Question: I have created a portforwarding to my local (virtual-> 192.168.1.56) ftpserver.
When I try to connect from host (192.168.1.47) with FileZilla it works:

And when I try it with an android device I have following error:
'''
05-18 11:18:00.479: E/Trace(1231): error opening trace file: No such file or directory (2)
05-18 11:18:00.840: D/dalvikvm(1231): GC_FOR_ALLOC freed 37K, 7% free 2412K/2592K, paused 80ms, total 97ms
05-18 11:18:00.900: I/dalvikvm-heap(1231): Grow heap (frag case) to 6.493MB for <PHONE>-byte allocation
05-18 11:18:00.960: D/dalvikvm(1231): GC_FOR_ALLOC freed 1K, 3% free 6507K/6692K, paused 58ms, total 58ms
05-18 11:18:01.049: D/dalvikvm(1231): GC_CONCURRENT freed <1K, 3% free 6507K/6692K, paused 4ms+4ms, total 89ms
05-18 11:18:02.609: E/sdcard-err2:(1231): println needs a message
05-18 11:18:02.802: V/Error(1231): java.io.IOException: Host attempting data connection 192.168.1.56 is not same as server 92.105.134.53
05-18 11:18:02.802: W/System.err(1231): java.io.IOException: Host attempting data connection 192.168.1.56 is not same as server 92.105.134.53
05-18 11:18:02.809: W/System.err(1231): at org.apache.commons.net.ftp.FTPClient._openDataConnection_(FTPClient.java:525)
05-18 11:18:02.809: W/System.err(1231): at org.apache.commons.net.ftp.FTPClient.initiateListParsing(FTPClient.java:2296)
05-18 11:18:02.819: W/System.err(1231): at org.apache.commons.net.ftp.FTPClient.initiateListParsing(FTPClient.java:2269)
05-18 11:18:02.819: W/System.err(1231): at org.apache.commons.net.ftp.FTPClient.listFiles(FTPClient.java:2046)
05-18 11:18:02.819: W/System.err(1231): at org.apache.commons.net.ftp.FTPClient.listFiles(FTPClient.java:2093)
05-18 11:18:02.819: W/System.err(1231): at spicysoftware.getthepicture.newestPictures.connectFTP(newestPictures.java:232)
05-18 11:18:02.819: W/System.err(1231): at spicysoftware.getthepicture.newestPictures$2.run(newestPictures.java:116)
05-18 11:18:02.819: W/System.err(1231): at java.lang.Thread.run(Thread.java:856)
05-18 11:18:02.909: I/Choreographer(1231): Skipped 34 frames! The application may be doing too much work on its main thread.
05-18 11:18:02.929: D/gralloc_goldfish(1231): Emulator without GPU emulation detected.
05-18 11:18:04.192: I/Choreographer(1231): Skipped 42 frames! The application may be doing too much work on its main thread.
05-18 11:18:15.121: I/Choreographer(1231): Skipped 43 frames! The application may be doing too much work on its main thread.
05-18 11:22:08.110: I/Choreographer(1231): Skipped 49 frames! The application may be doing too much work on its main thread.
05-18 11:22:10.229: I/Choreographer(1231): Skipped 230 frames! The application may be doing too much work on its main thread.
'''
Code:
It's crashing at
'''
**Log.v("FTP STATUS: ",ftpClient.getStatus());**
public void connectFTP(String host, String username, String password){
try {
ftpClient = new FTPClient();
while (ftpClient.isConnected()==false){
ftpClient.connect(host, 49501);
ftpClient.login(username, password);
ftpClient.enterLocalPassiveMode();
ftpClient.setFileType(FTP.BINARY_FILE_TYPE);
}
ftpClient.changeWorkingDirectory("/thumbs");
try{
//HERE IT IS CRASHING.....
Log.v("FTP STATUS: ",ftpClient.getStatus());
}catch(Exception ex){
String err = (ex.getMessage()==null)?"SD Card failed":ex.getMessage();
Log.e("sdcard-err2:",err);
}
FTPFile[] files = ftpClient.listFiles();
insert_arraylist = "";
for (FTPFile file : files) {
imageNames.add(file.getName());
}
}
'''
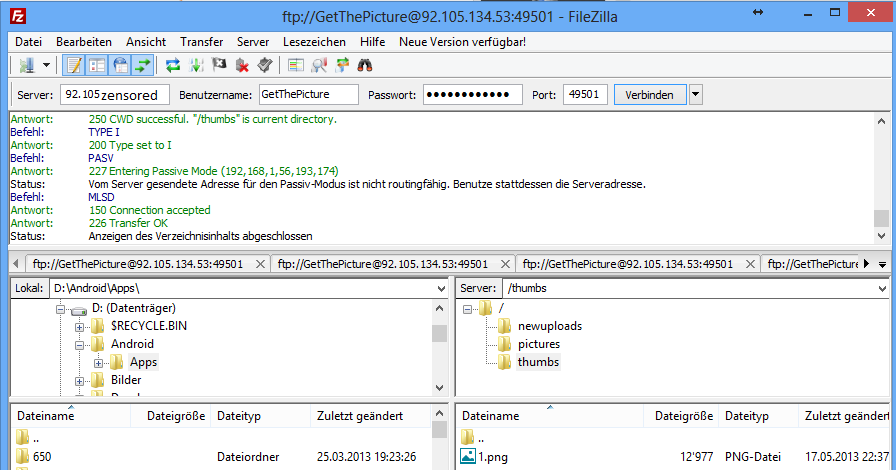
Answer: Your server asks the client (Filezilla or your Java code) to connect to internal IP address '192.168.1.56' for data transfer.
FileZilla guesses that the server is behind firewall/port forwarding/whatever (not speaking German, but I believe this is what the line says). So FileZilla disregards the request and connects to the server's external IP address instead ('92.105.*', note that you forgot to obfuscate the IP in the log).
While your Java client throws an error in this situation.
Checking the source code of Apache FTPClient, it seems that it should be doing the same as FileZilla, at least since 3.1. What version are you using?
'''
/**
* @since 3.1
*/
protected void _parsePassiveModeReply(String reply)
throws MalformedServerReplyException
{
java.util.regex.Matcher m = __PARMS_PAT.matcher(reply);
if (!m.find()) {
throw new MalformedServerReplyException(
"Could not parse passive host information.
Server Reply: " + reply);
}
__passiveHost = m.group(1).replace(',', '.'); // Fix up to look like IP address
try
{
int oct1 = Integer.parseInt(m.group(2));
int oct2 = Integer.parseInt(m.group(3));
__passivePort = (oct1 << 8) | oct2;
}
catch (NumberFormatException e)
{
throw new MalformedServerReplyException(
"Could not parse passive port information.
Server Reply: " + reply);
}
try {
InetAddress host = InetAddress.getByName(__passiveHost);
// reply is a local address, but target is not - assume NAT box changed the PASV reply
if (host.isSiteLocalAddress()) {
InetAddress remote = getRemoteAddress();
if (!remote.isSiteLocalAddress()){
String hostAddress = remote.getHostAddress();
fireReplyReceived(0,
"[Replacing site local address "+__passiveHost+" with "+hostAddress+"]
");
__passiveHost = hostAddress;
}
}
} catch (UnknownHostException e) { // Should not happen as we are passing in an IP address
throw new MalformedServerReplyException(
"Could not parse passive host information.
Server Reply: " + reply);
}
}
'''
Alternatively, you may be able to tell (configure) your server what is its external IP address, so that it uses that instead of the internal IP address.